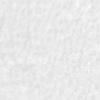
Label: no_change